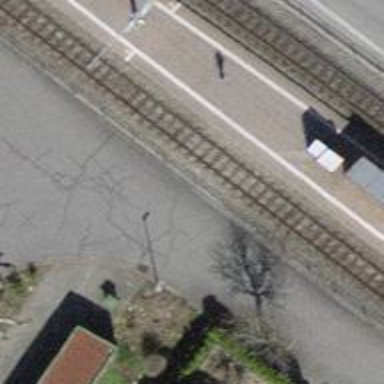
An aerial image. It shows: Public transport stop position for light rail.